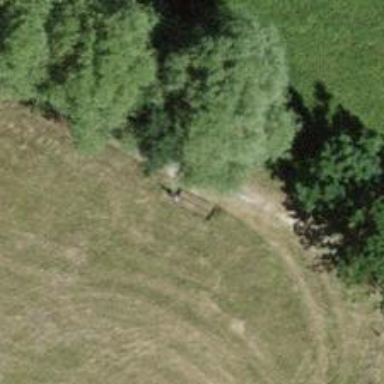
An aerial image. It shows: Brown bench in the vicinity.